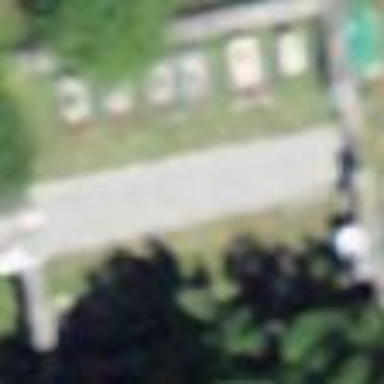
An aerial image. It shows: Cemetery.